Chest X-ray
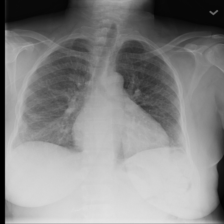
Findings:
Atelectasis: negative
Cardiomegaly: negative
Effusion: negative
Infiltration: positive
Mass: negative
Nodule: negative
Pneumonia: negative
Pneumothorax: negative
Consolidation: negative
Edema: positive
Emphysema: negative
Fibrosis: negative
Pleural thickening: negative
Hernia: negative